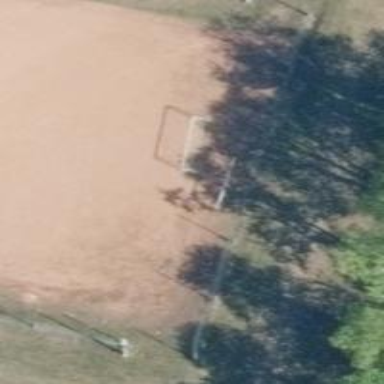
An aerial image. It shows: Soccer pitch for leisure land activities.